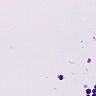
Metastatic tissue present: no